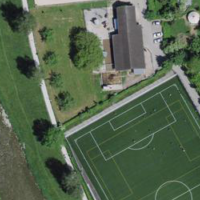
EUNIS habitat code: 53
Species observed at this site:
Juglans regia
Convolvulus arvensis